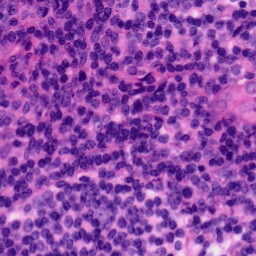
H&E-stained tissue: Tonsil